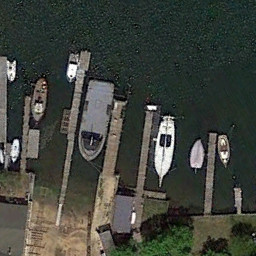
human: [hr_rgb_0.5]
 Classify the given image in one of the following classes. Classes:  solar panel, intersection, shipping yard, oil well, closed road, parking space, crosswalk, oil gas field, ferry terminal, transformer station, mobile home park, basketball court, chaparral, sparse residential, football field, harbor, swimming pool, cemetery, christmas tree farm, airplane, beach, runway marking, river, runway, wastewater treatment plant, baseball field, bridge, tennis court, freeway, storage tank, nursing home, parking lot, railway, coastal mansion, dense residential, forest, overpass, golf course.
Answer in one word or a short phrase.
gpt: ferry terminal